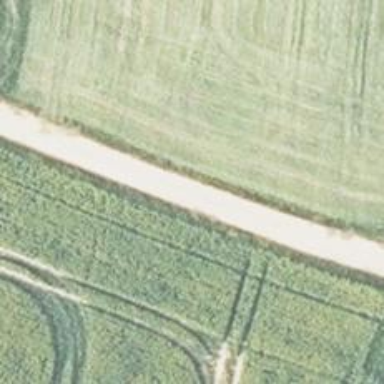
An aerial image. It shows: Gravel track with grade 2 quality.